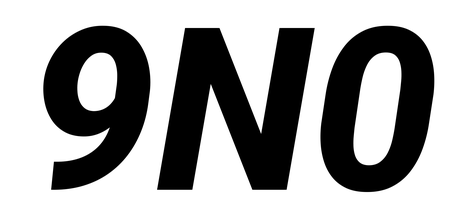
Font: Roboto-Italic_ExtraBold_Italic